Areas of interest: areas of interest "Chengdu Lotus Sports Car Center"
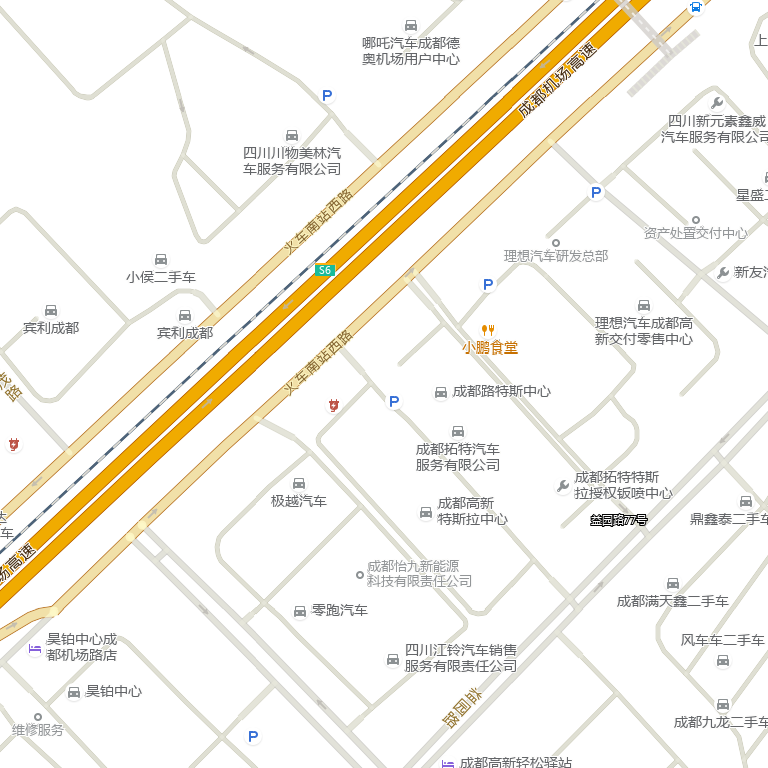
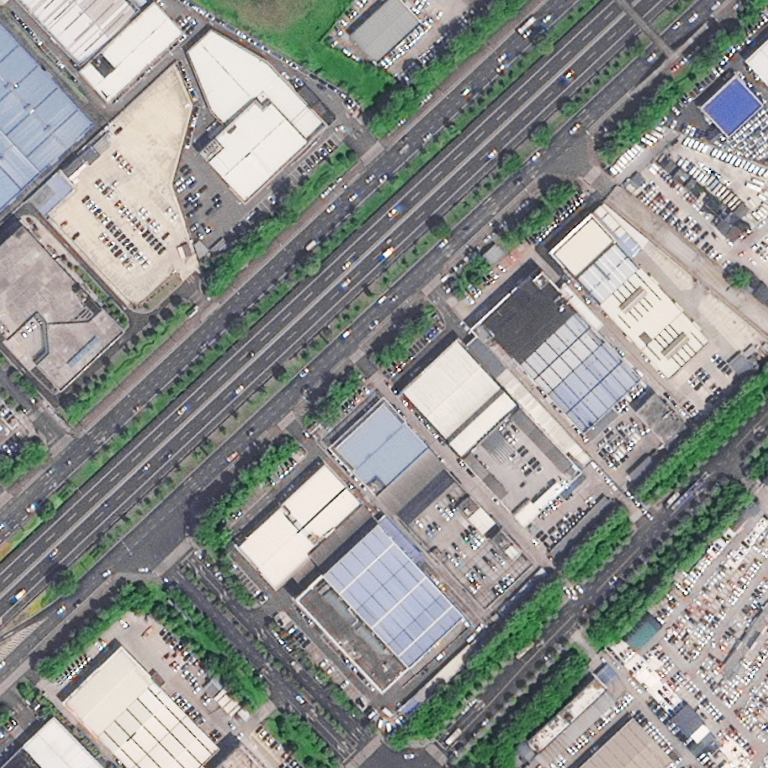